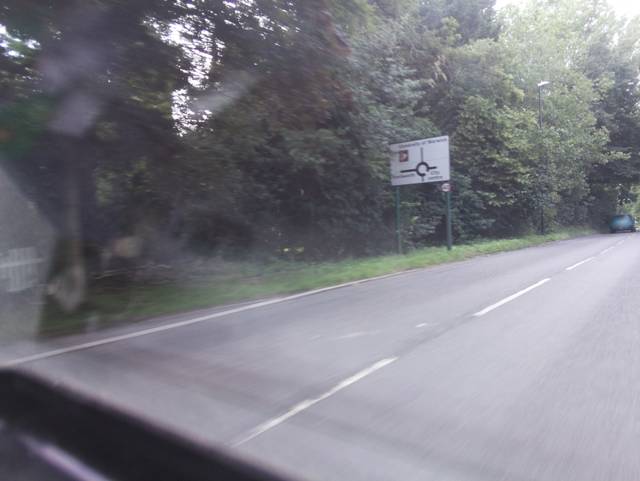
Region: United Kingdom
Coordinates: 52.37, -1.549